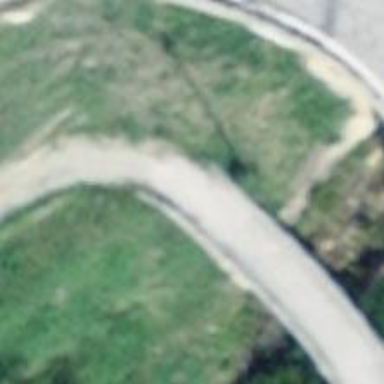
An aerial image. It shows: Residential road with bridge. The track type is graded as grade 1.